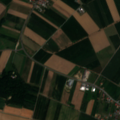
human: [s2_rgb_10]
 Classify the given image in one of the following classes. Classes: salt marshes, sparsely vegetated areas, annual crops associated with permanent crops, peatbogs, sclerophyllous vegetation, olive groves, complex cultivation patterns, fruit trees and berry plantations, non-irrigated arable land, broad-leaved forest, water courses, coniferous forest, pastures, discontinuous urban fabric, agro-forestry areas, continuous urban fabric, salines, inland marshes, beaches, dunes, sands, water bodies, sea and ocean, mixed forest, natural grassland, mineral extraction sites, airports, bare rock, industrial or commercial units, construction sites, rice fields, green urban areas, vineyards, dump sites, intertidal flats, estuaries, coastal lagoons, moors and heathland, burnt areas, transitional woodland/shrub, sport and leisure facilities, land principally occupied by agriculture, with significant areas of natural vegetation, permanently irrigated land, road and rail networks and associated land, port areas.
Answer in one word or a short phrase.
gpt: discontinuous urban fabric, non-irrigated arable land, complex cultivation patterns, mixed forest